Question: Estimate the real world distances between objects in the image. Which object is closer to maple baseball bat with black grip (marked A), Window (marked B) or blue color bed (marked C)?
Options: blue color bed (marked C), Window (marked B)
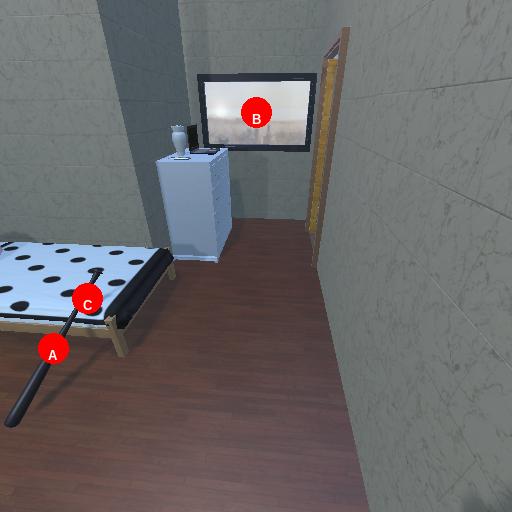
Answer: blue color bed (marked C)